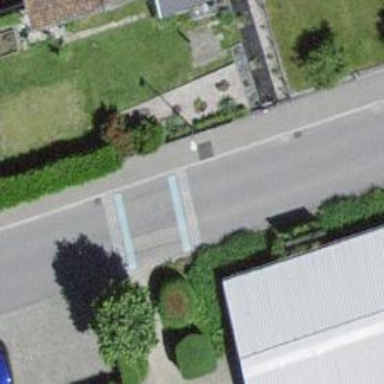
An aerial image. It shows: Uncontrolled crossing with hump for traffic calming. The crossing has markings.